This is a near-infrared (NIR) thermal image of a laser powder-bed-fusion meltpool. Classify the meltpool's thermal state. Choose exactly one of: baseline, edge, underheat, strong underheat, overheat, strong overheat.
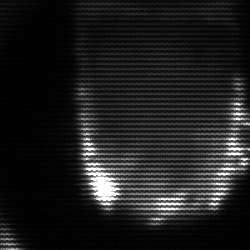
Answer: baseline